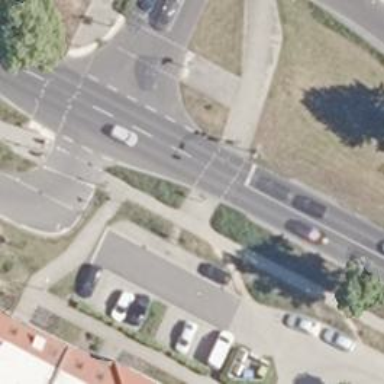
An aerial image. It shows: Crossing with traffic signals.